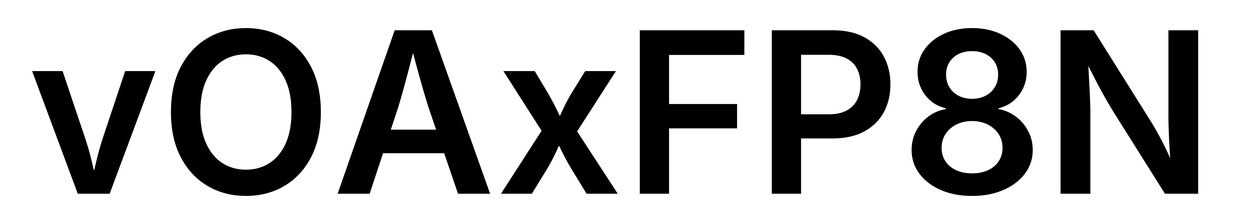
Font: Inter_SemiBold